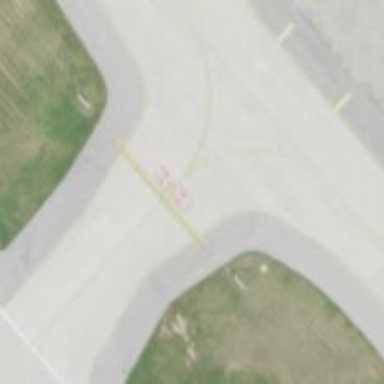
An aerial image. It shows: View of taxiway at the airport.